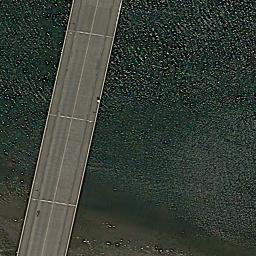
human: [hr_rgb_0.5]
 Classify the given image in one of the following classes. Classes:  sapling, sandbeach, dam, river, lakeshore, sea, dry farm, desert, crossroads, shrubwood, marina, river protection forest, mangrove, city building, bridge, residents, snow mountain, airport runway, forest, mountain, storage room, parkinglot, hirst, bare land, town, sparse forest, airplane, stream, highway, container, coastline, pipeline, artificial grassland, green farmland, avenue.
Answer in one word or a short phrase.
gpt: bridge